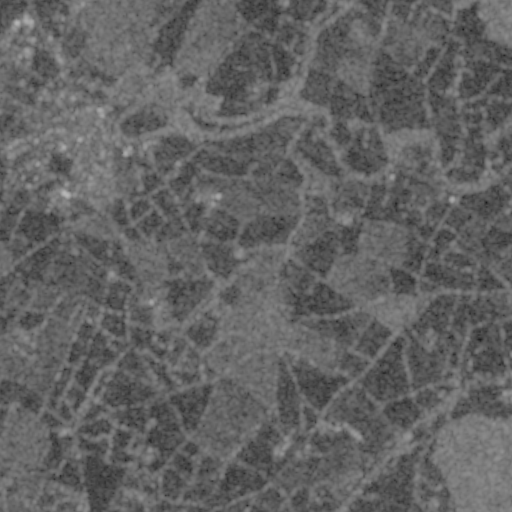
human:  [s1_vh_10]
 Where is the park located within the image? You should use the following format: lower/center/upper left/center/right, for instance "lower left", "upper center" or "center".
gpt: The park is located in the upper left of the image.
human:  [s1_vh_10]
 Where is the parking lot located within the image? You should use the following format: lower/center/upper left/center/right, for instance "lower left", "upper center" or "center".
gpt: The parking lot is located in the upper left of the image.
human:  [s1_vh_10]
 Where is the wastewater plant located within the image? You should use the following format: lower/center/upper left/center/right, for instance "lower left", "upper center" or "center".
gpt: The wastewater plant is located in the upper left of the image.
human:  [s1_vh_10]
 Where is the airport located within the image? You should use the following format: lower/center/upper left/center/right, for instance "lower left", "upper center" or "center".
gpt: There is no airport in the image.

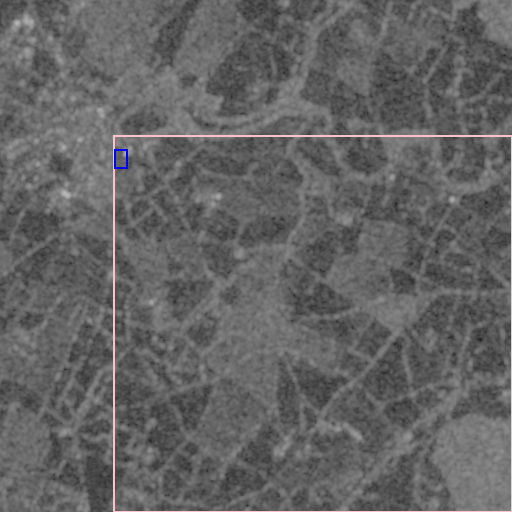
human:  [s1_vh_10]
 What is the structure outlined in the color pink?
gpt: The structure outlined in pink is a crop field.
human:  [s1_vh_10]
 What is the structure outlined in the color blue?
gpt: The structure outlined in blue is a park.
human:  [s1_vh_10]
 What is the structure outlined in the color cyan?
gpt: There is no cyan outline.